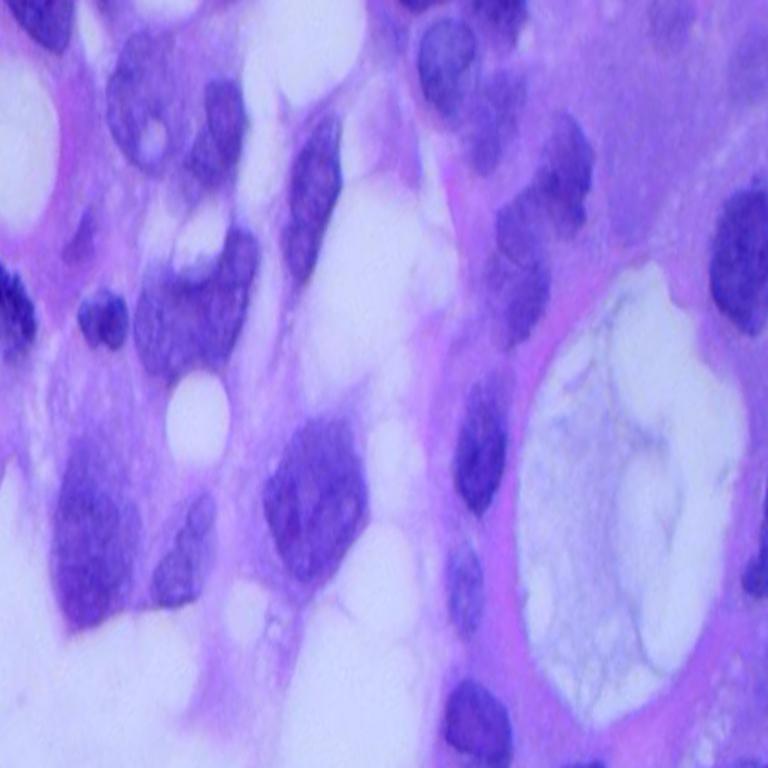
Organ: lung
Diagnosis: adenocarcinomas